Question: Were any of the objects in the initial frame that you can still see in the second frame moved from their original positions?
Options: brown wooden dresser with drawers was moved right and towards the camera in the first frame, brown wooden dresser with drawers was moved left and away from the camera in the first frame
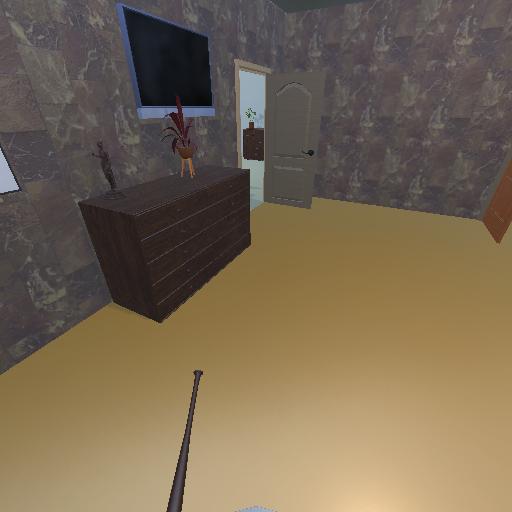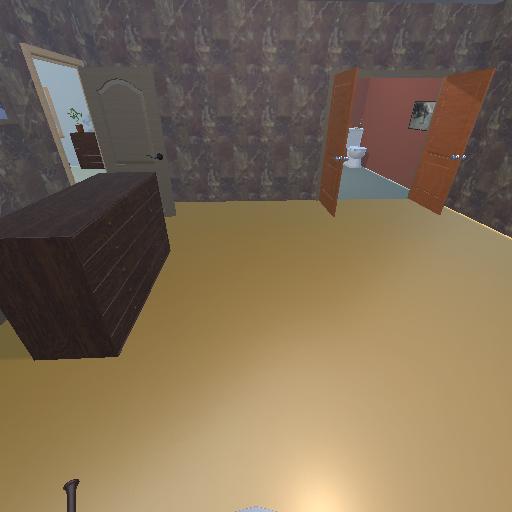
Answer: brown wooden dresser with drawers was moved right and towards the camera in the first frame